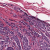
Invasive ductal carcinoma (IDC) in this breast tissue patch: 1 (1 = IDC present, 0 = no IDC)